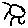
Label: sun